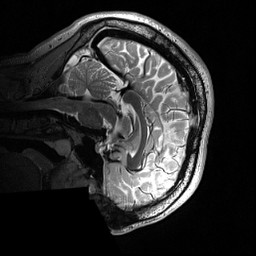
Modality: T2w
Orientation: sagittal
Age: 19
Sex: male
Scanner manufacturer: siemens
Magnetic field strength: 3 T
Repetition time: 3.2 s
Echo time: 0.566 s